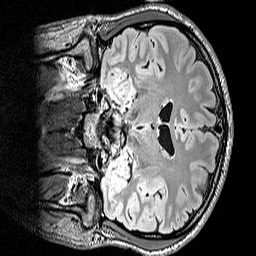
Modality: FLAIR
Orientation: coronal
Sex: male
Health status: ill
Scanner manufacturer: siemens
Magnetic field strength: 3 T
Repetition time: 5 s
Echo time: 0.388 s